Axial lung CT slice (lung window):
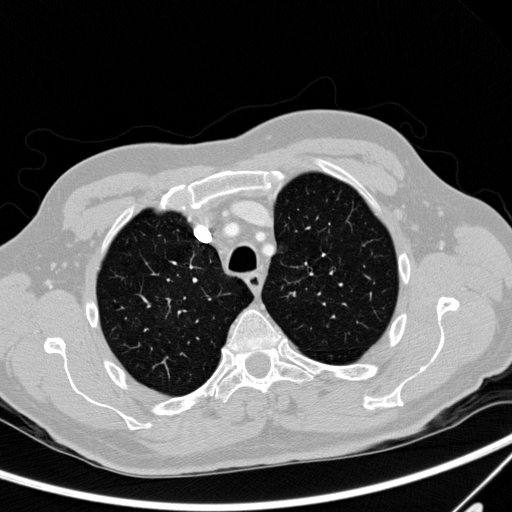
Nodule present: no